Question: I'm trying to get multiple tabs in windows like vim does it. In vim tabs aren't tied to buffers and you can have multiple tabs each with multiple splits and buffers in them. What I've found so far is:
- -
Does anyone have any ideas if this is possible? Tabs + emacs is hard to search for; most of what I find are discussions of spaces vs tabs :)
This pic shows the kind of thing I want.

Multiple tabs and a bunch of split buffers on each tab.
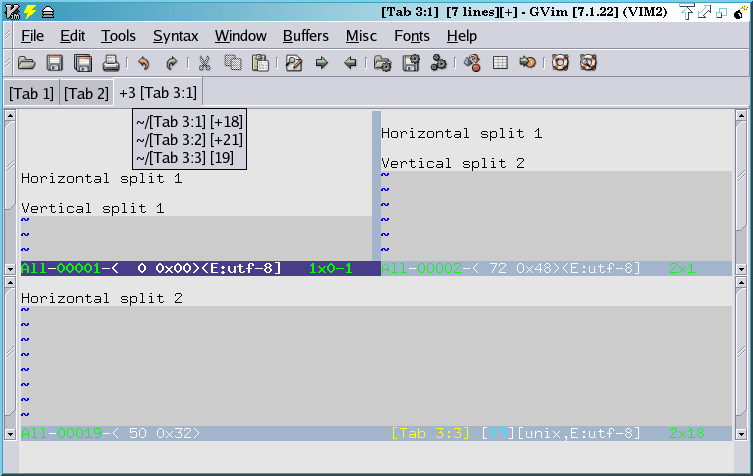
Answer: I use something called <URL>, which allows me to do what you are looking for. I actually also wanted this feature from VIM as well when I decided to start using Emacs.
The following is the code that I use for ElScreen, I even used the same type of keybindings as you would use in VIM. , followed by tabe or tabd to emulate the ':tabe' or ':tabd' in VIM.
To iterate through the next screen, or tab in this case, I use and .
'''
;; ---------------------------------------
;; load elscreen
;; ---------------------------------------
(load "elscreen" "ElScreen" t)
;; F9 creates a new elscreen, shift-F9 kills it
(global-set-key (kbd "C-c t a b e") 'elscreen-create)
(global-set-key (kbd "C-c t a b d") 'elscreen-kill)
;; Windowskey+PgUP/PgDown switches between elscreens
(global-set-key (kbd "C-M-_") 'elscreen-previous)
(global-set-key (kbd "C-M-+") 'elscreen-next)
'''
Here's an example of the tab setup in action:
First Screen.

Second Screen:

You can have split buffers using and in a tab :)